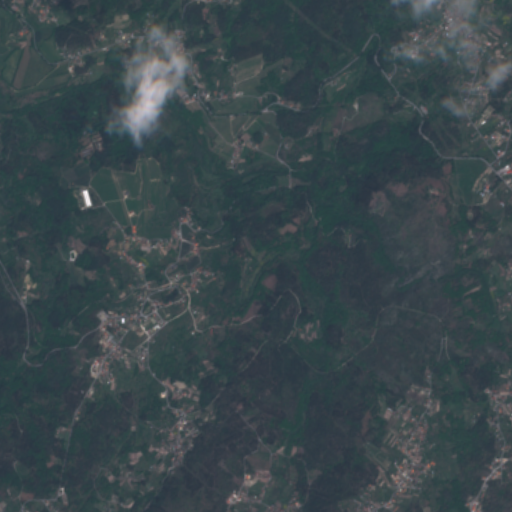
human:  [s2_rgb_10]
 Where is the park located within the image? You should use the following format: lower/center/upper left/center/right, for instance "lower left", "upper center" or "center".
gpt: The park is located in the center left of the image.
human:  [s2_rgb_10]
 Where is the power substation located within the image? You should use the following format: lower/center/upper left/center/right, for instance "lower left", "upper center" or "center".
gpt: The power substation is located in the upper right of the image.
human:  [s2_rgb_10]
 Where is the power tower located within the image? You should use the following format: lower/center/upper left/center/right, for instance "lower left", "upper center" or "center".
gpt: There is no power tower in the image.